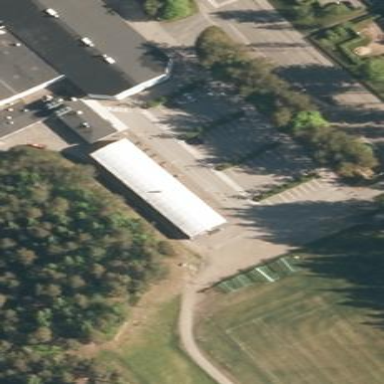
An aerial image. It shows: Building with curling pitch.